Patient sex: M
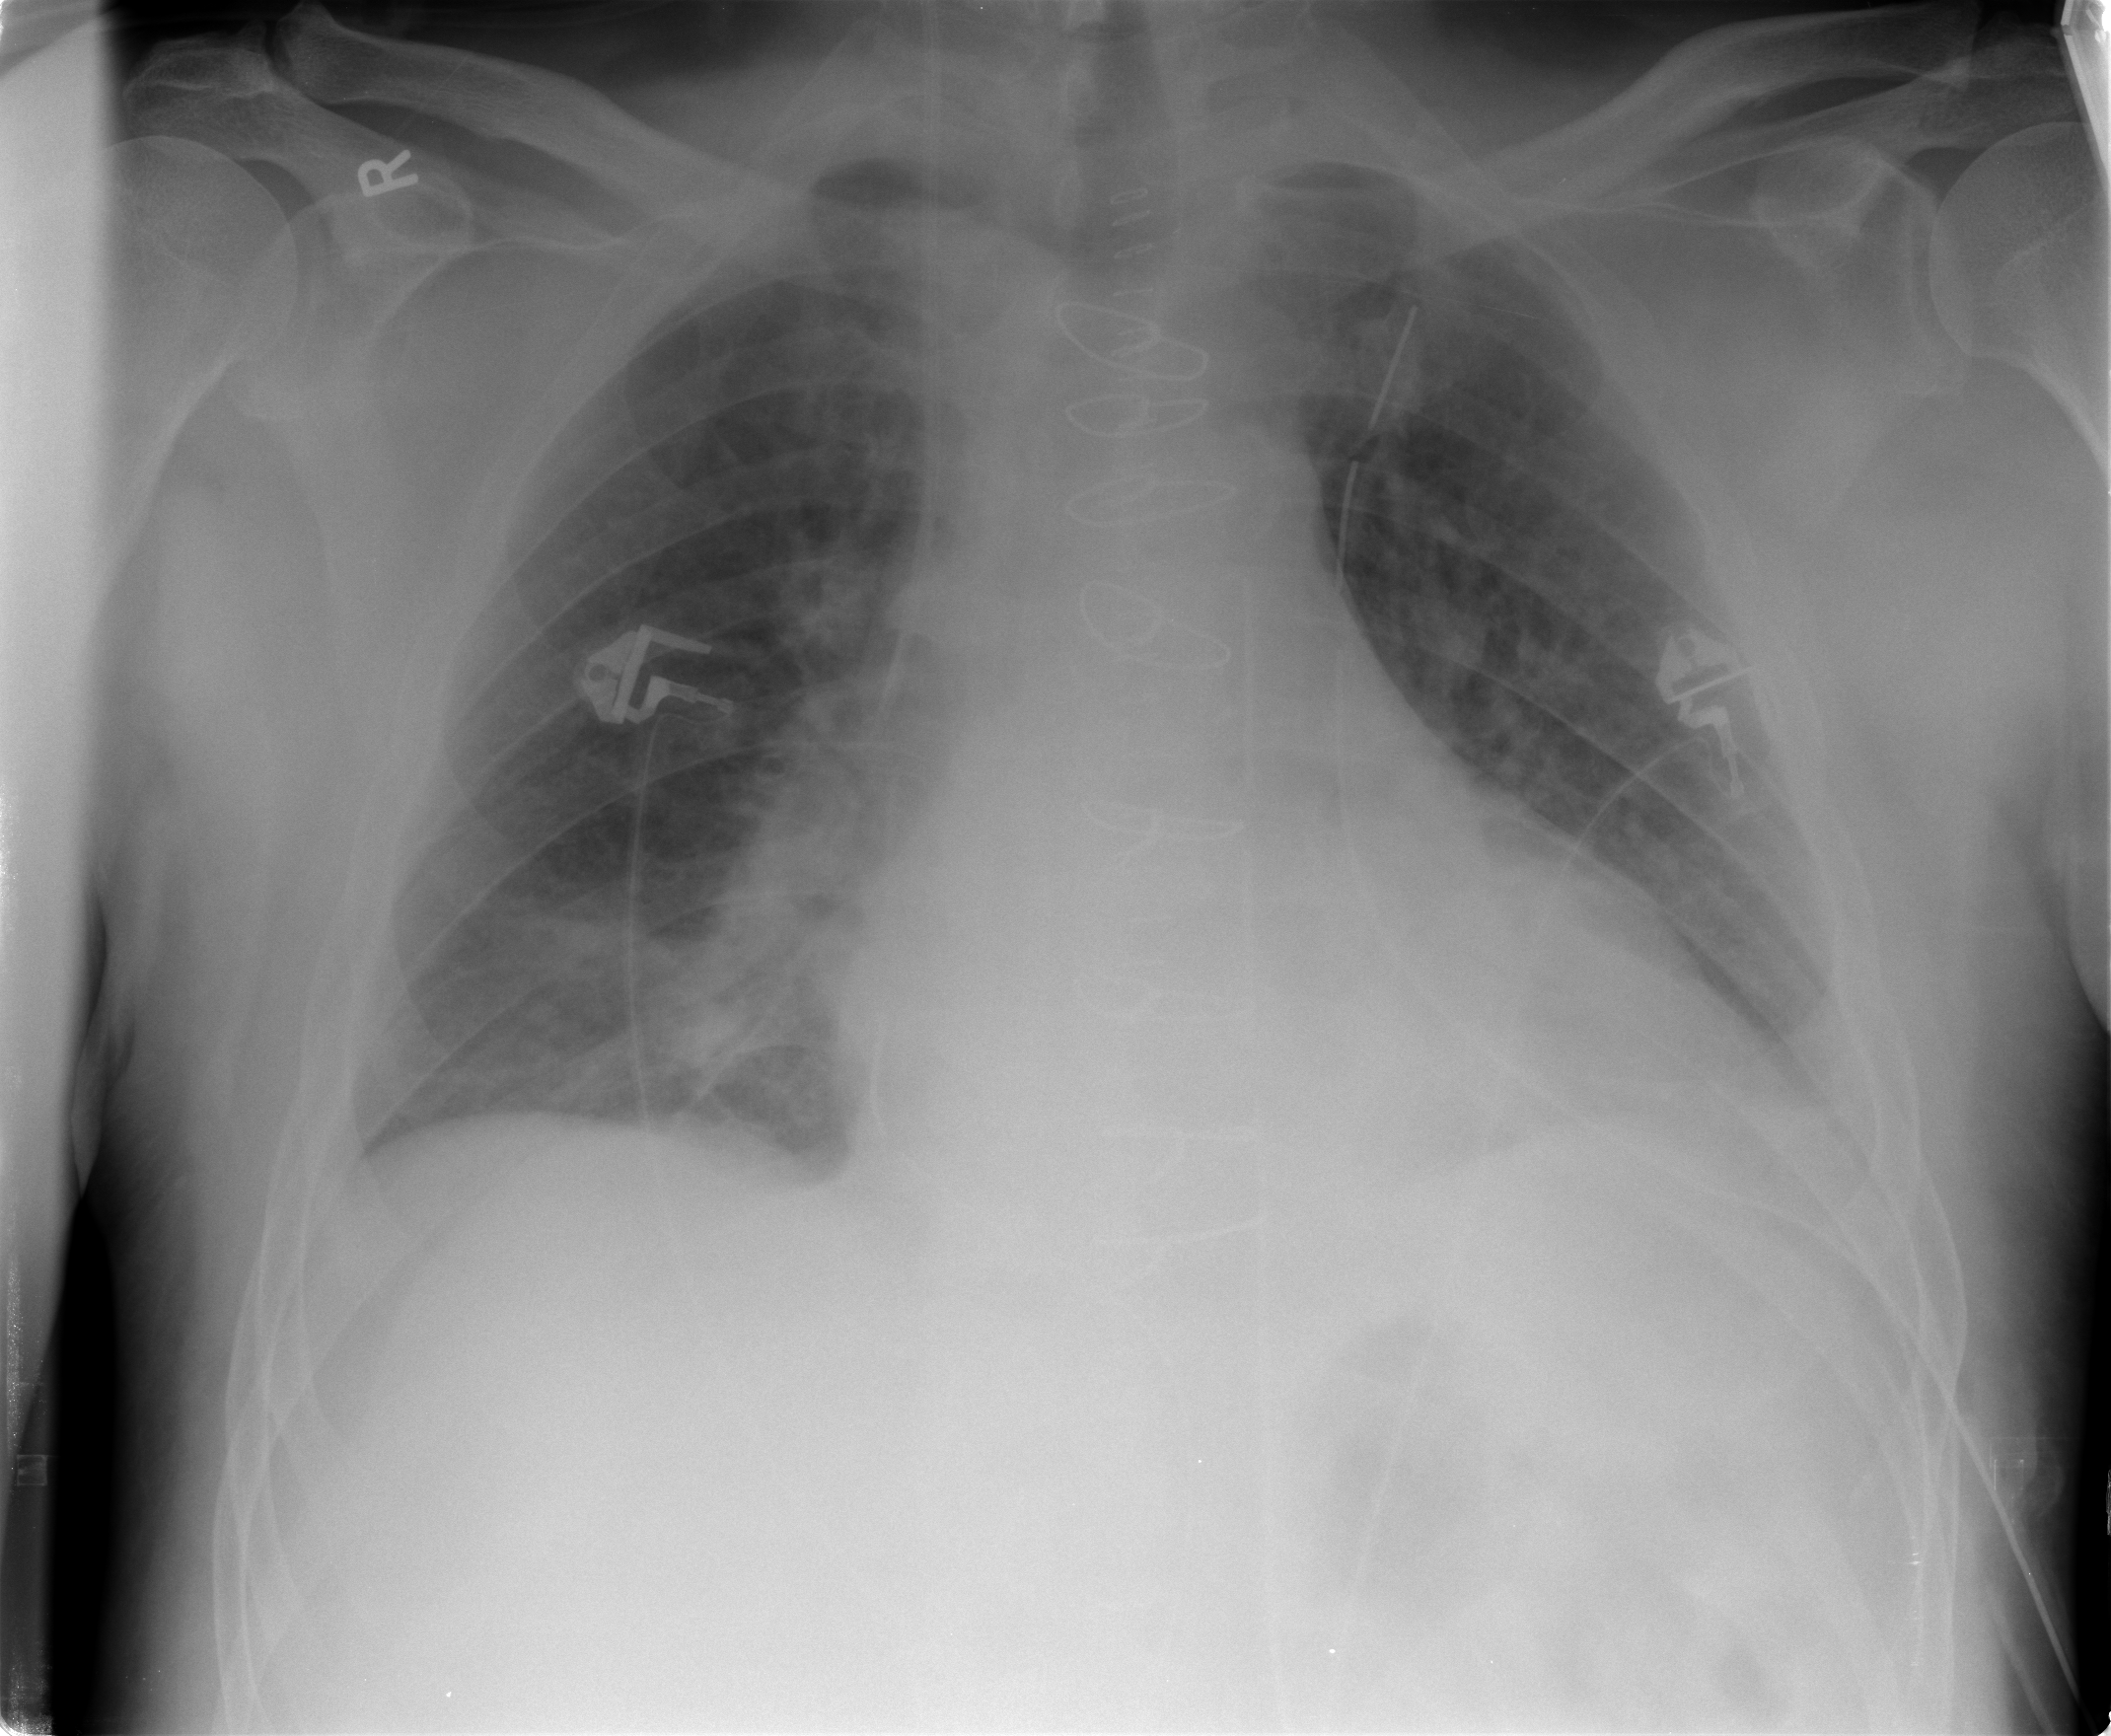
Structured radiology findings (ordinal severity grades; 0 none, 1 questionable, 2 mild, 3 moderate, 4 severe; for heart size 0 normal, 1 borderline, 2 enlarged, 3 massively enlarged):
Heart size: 0
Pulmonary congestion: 2
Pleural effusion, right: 0
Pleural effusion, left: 2
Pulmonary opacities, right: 2
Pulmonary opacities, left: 1
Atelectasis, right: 2
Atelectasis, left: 2